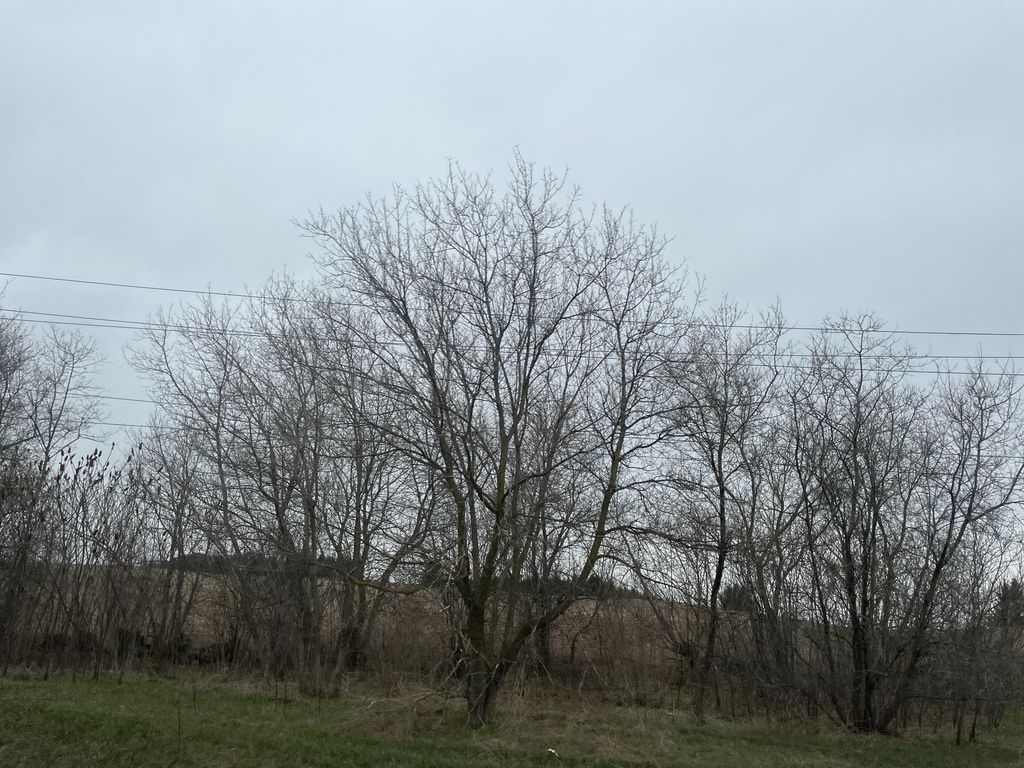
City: kitchener-waterloo